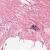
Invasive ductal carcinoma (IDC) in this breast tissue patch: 0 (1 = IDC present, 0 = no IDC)